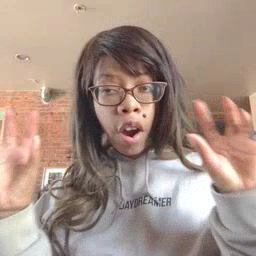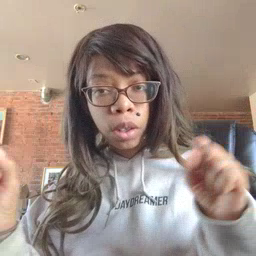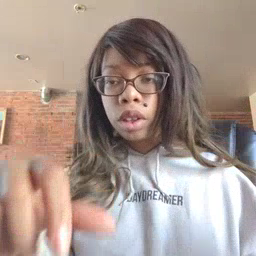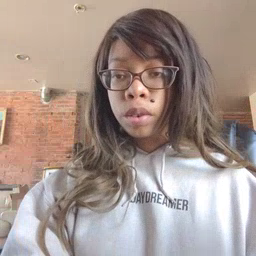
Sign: loud